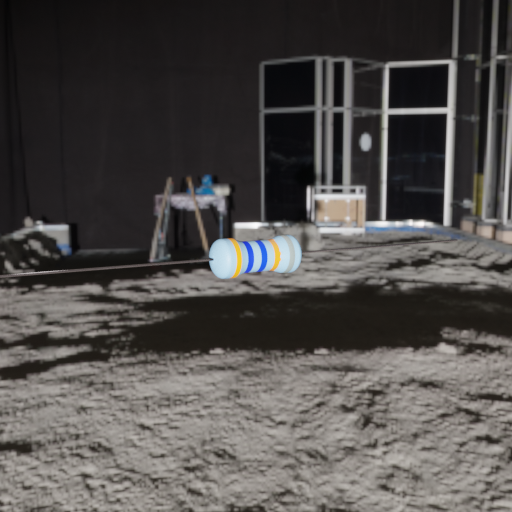
Resistor colour bands (in order): orange, blue, blue, orange, gray